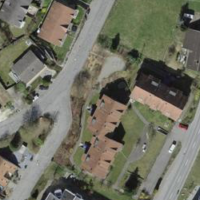
EUNIS habitat code: 55
Species observed at this site:
Verbascum thapsus
Castanea sativa
Aesculus hippocastanum